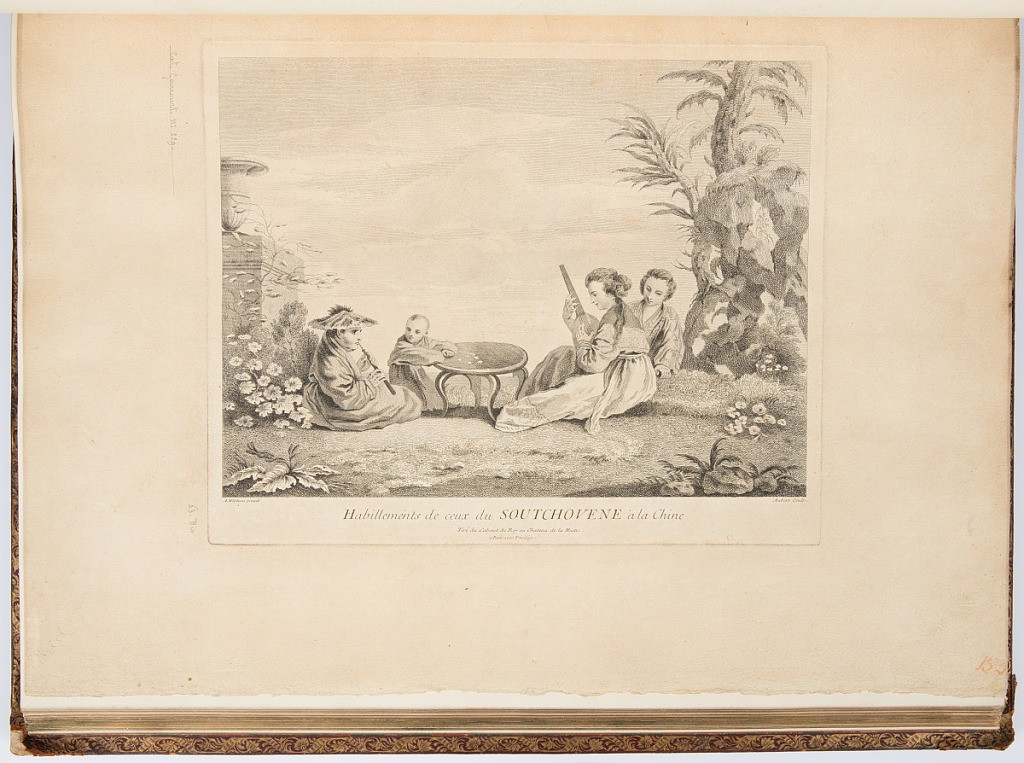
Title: Habillements de ceux du SOUTCHOVENE à la Chine
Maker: Antoine Watteau, French, 1684–1721
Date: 1731
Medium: Etching on laid paper
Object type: Bound print
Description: Chinoiserie scene of a group of figures (two women, a man, and a child) in exoticized Chinese dress sitting around a table in a garden. The plate is signed.